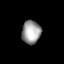
Tissue: lung
Cell type: Epithelial cells
Senescence score: 0.2331
Nuclear area (px): 436
Mean DAPI intensity: 155.727